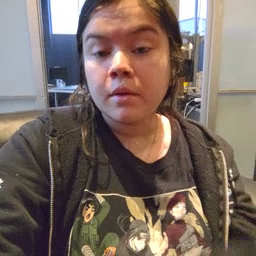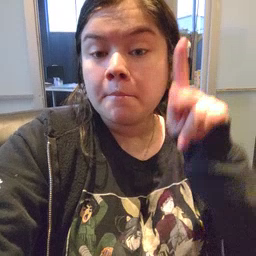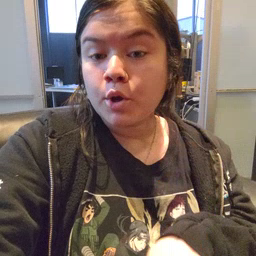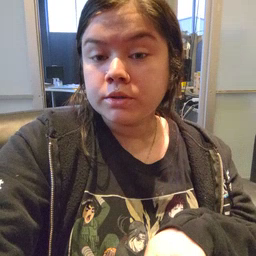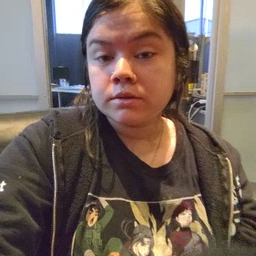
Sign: person